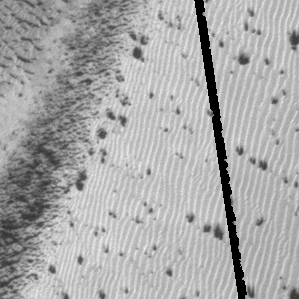
Label: frost